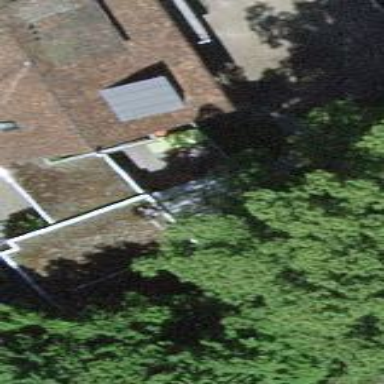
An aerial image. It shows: Garage building.